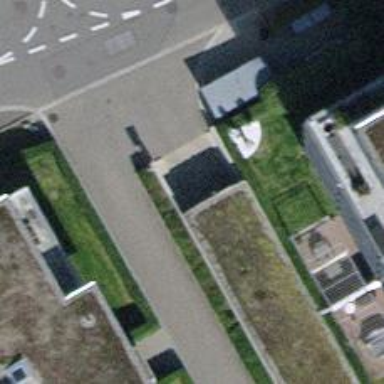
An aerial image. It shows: Parking entrance.